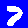
Digit: 7